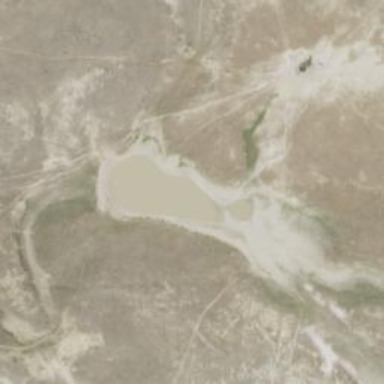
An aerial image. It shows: Reservoir.